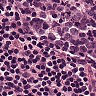
Metastatic tissue present: no